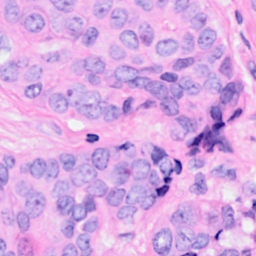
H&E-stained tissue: Breast